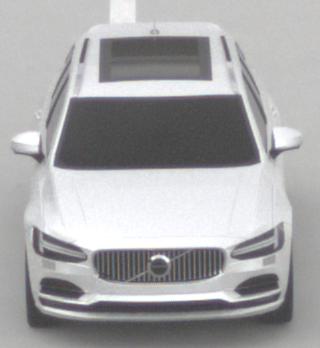
Make: Volvo
Model: V90
Detailed model: -
Model produced from: 2016
Model produced until: 2020
Doors: 5
Color: white
Road condition: dry road
Daytime: midday
Contrast: low contrast